Question: I'm having a problem with the API. I want to have multiple signers in a document but I'm always receiving this error via mail:
> Documents you sent for electronic signature could not be delivered to this email adress
I'm using the example code of Docusign. The mails are valid. Has anyone an idea what could be wrong?
This is the code:
'''
<?php
# PHP Quick start example: Send signing request by email.
# Copyright (c) 2018 by DocuSign, Inc.
# License: The MIT License -- https://opensource.org/licenses/MIT
require_once('vendor/autoload.php');
require_once('vendor/docusign/esign-client/autoload.php');
function send_document_for_signing(){
#
# The document $fileNamePath will be sent to be signed by <signer_name>
# Settings
# Fill in these constants
#
# Obtain an OAuth access token from https://developers.docusign.com/oauth-token-generator
$accessToken = '**ACCESS TOKEN**';
# Obtain your accountId from demo.docusign.com -- the account id is shown in the drop down on the
# upper right corner of the screen by your picture or the default picture.
$accountId = '**ACCOUNT ID**';
# Recipient Information:
# The document you wish to send. Path is relative to the root directory of this repo.
$fileNamePath = 'demo_documents/World_Wide_Corp_lorem.pdf';
# The API base_path
$basePath = 'https://demo.docusign.net/restapi';
# Constants
$appPath = getcwd();
#
# Step 1. The envelope definition is created.
# One signHere tab is added.
# The document path supplied is relative to the working directory
#
# Create the component objects for the envelope definition...
$contentBytes = file_get_contents($appPath . "/" . $fileNamePath);
$base64FileContent = base64_encode ($contentBytes);
# create the DocuSign document object
$document = new DocuSign\eSign\Model\Document([
'document_base64' => $base64FileContent,
'name' => 'Example document', # can be different from actual file name
'file_extension' => 'pdf', # many different document types are accepted
'document_id' => '1' # a label used to reference the doc
]);
# The signer object
$signer = new DocuSign\eSign\Model\Signer([
'email' => '**mail1**', 'name' => '**name1**', 'recipient_id' => "1", 'routing_order' => "1",
]);
$signer2 = new DocuSign\eSign\Model\Signer([
'email' => '**mail2**', 'name' => '**name2**', 'recipient_id' => "2", 'routing_order' => "2",
]);
# DocuSign SignHere field/tab object
$signHere = new DocuSign\eSign\Model\SignHere([
'document_id' => '1', 'page_number' => '1', 'recipient_id' => '1',
'tab_label' => 'SignHereTab', 'x_position' => '195', 'y_position' => '147'
]);
$signHere2 = new DocuSign\eSign\Model\SignHere([
'document_id' => '1', 'page_number' => '1', 'recipient_id' => '2',
'tab_label' => 'SignHereTab', 'x_position' => '230', 'y_position' => '180'
]);
# Add the tabs to the signer object
# The Tabs object wants arrays of the different field/tab types
$signer->setTabs(new DocuSign\eSign\Model\Tabs(['sign_here_tabs' => [$signHere2] + [$signHere]]));
# Next, create the top level envelope definition and populate it.
$envelopeDefinition = new DocuSign\eSign\Model\EnvelopeDefinition([
'email_subject' => "Please sign this document",
'documents' => [$document], # The order in the docs array determines the order in the envelope
# The Recipients object wants arrays for each recipient type
'recipients' => new DocuSign\eSign\Model\Recipients(['signers' => [$signer] + [$signer2]]),
'status' => "sent" # requests that the envelope be created and sent.
]);
#
# Step 2. Create/send the envelope.
#
$config = new DocuSign\eSign\Configuration();
$config->setHost($basePath);
$config->addDefaultHeader("Authorization", "Bearer " . $accessToken);
$apiClient = new DocuSign\eSign\Client\ApiClient($config);
$envelopeApi = new DocuSign\eSign\Api\EnvelopesApi($apiClient);
$results = $envelopeApi->createEnvelope($accountId, $envelopeDefinition);
return $results;
};
# Mainline
if ($_SERVER['REQUEST_METHOD'] == 'POST') {
try {
$results = send_document_for_signing();
?>
<html lang="en">
<body>
<h4>Results</h4>
<p>Status: <?= $results['status'] ?>, Envelope ID: <?= $results['envelope_id'] ?></p>
</body>
</html>
<?php
} catch (Exception $e) {
echo 'Caught exception: ', $e->getMessage(), "
";
if ($e instanceof DocuSign\eSign\Client\ApiException) {
print ("
DocuSign API error information:
");
var_dump ($e->getResponseBody());
}
}
die();
}
# Since it isn't a POST, print the form:
?>
<html lang="en">
<body>
<form method="post">
<input type="submit" value="Send document signature request!"
style="width:21em;height:2em;background:#1f32bb;color:white;font:bold 1.5em arial;margin: 3em;"/>
</form>
</body>
</html>
'''

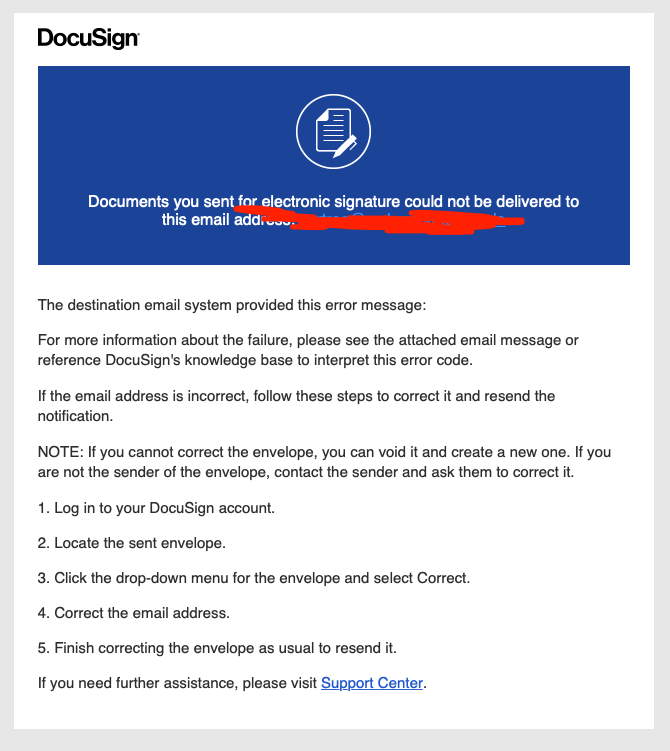
Answer: I believe that you have a mistake on this line:
'''
'recipients' => new DocuSign\eSign\Model\Recipients(['signers' => [$signer] + [$signer2]]),
'''
try the following
'''
'recipients' => new DocuSign\eSign\Model\Recipients(['signers' => [$signer, $signer2]]),
'''